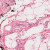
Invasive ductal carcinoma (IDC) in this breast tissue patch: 0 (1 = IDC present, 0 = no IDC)